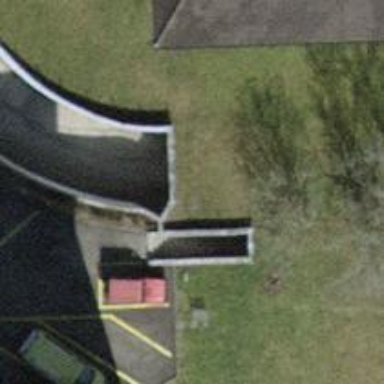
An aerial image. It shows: Parking entrance.